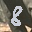
Label: 8